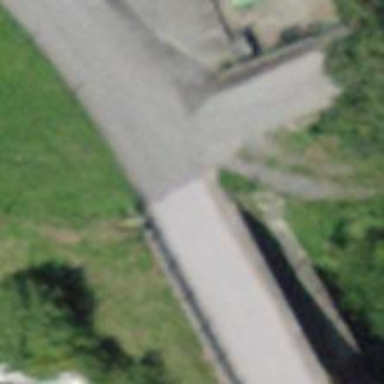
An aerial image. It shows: Unclassified road bridge with concrete surface.